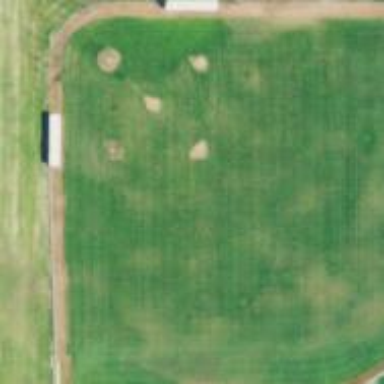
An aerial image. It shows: Baseball pitch for leisure land activities.